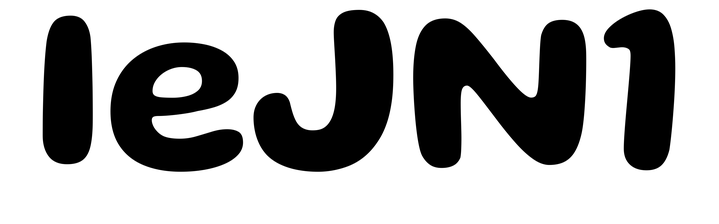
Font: Gluten_SemiBold